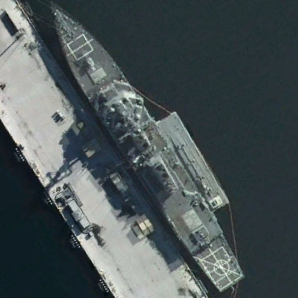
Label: destroyer